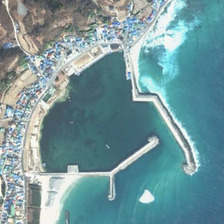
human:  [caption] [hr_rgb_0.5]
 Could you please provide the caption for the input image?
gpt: part or the sea with navy blue water in it .

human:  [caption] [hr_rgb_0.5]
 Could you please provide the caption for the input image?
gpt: a port with dark water in the middle while surrounded by white ground .

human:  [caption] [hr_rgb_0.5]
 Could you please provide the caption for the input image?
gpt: brown wasteland in side while with many blue houses besides .

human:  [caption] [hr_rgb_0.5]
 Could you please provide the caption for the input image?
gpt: a port in the middle while with many blue buildings besides .

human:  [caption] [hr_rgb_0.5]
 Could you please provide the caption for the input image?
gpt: many buildings and small mountains are near a port .